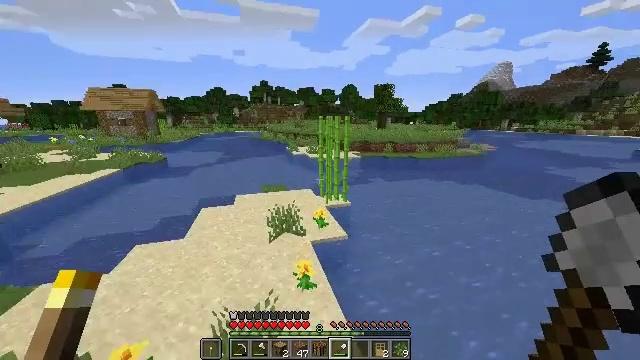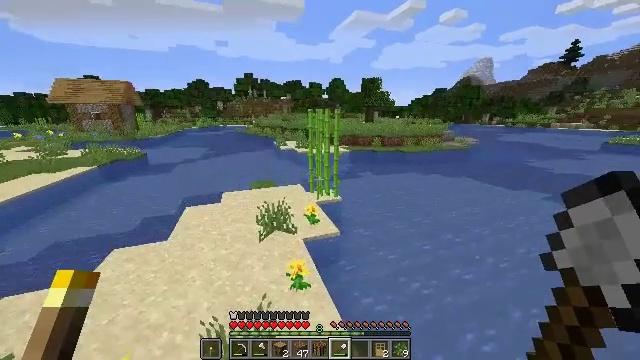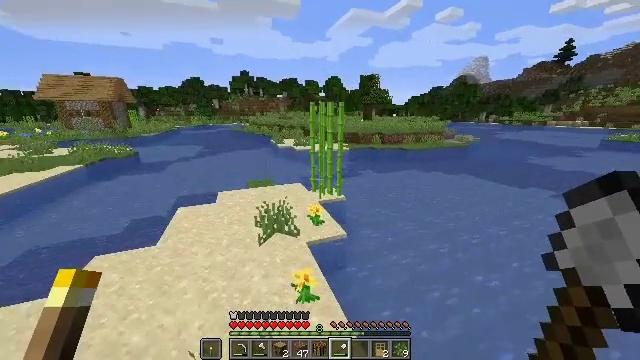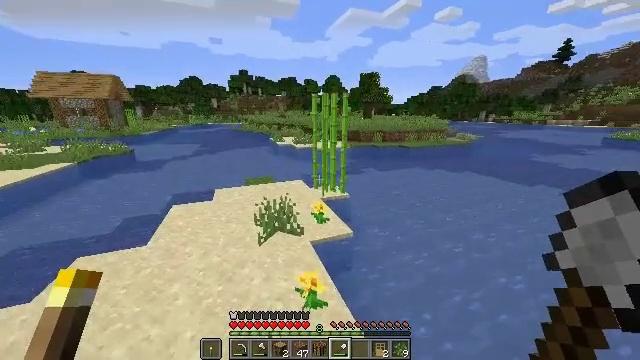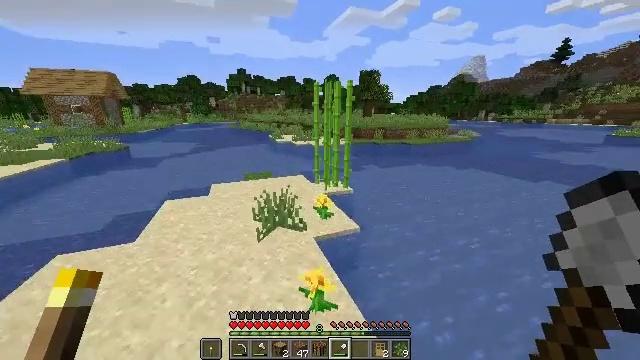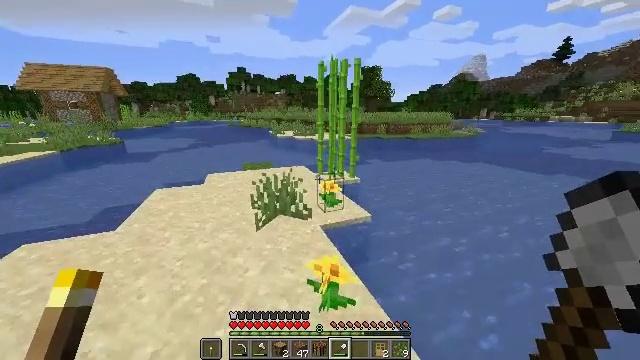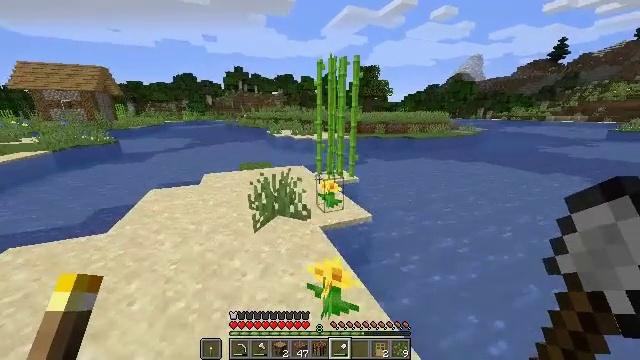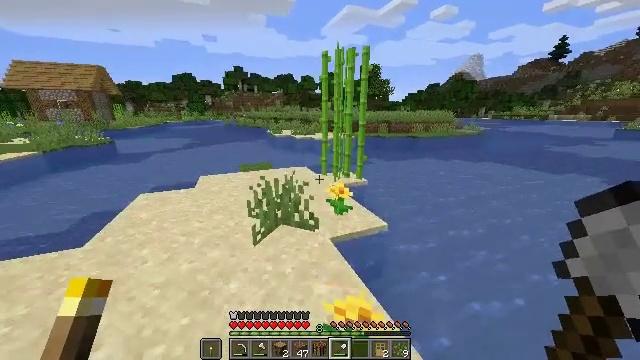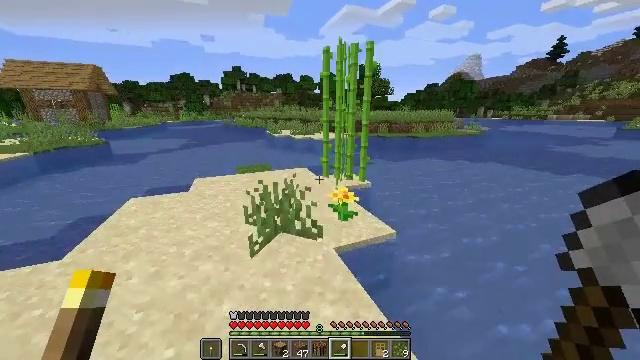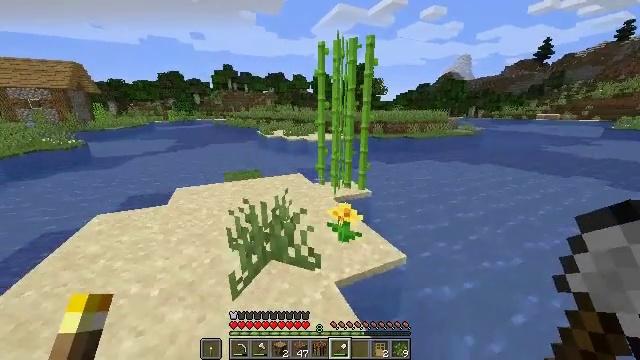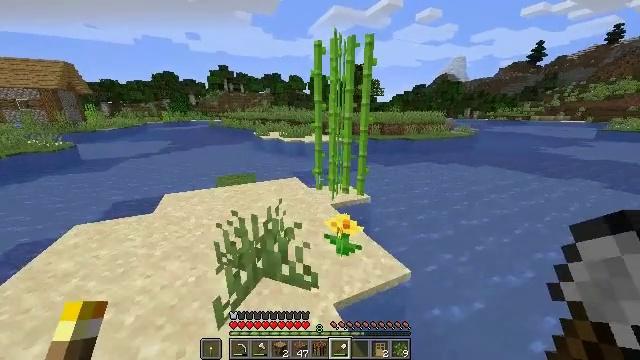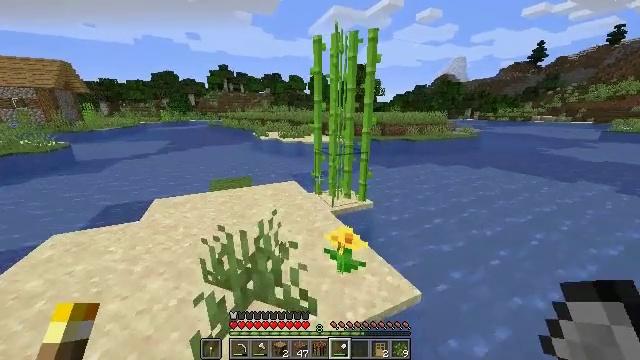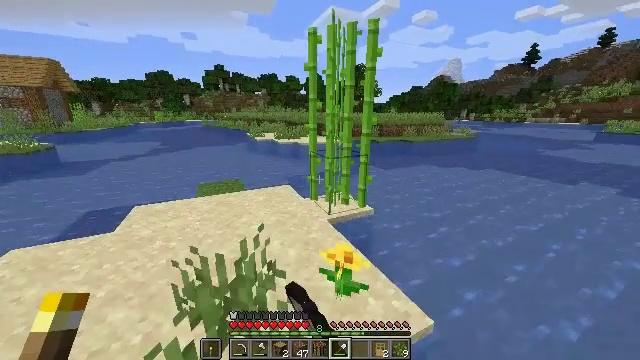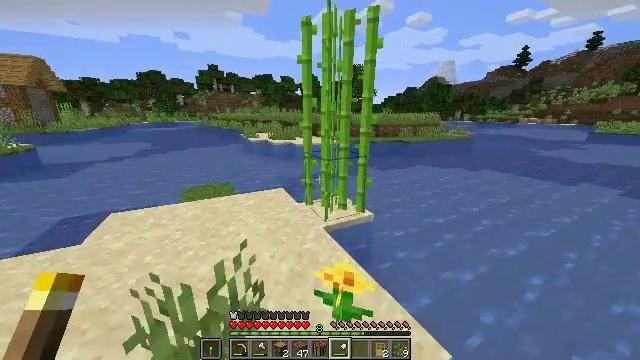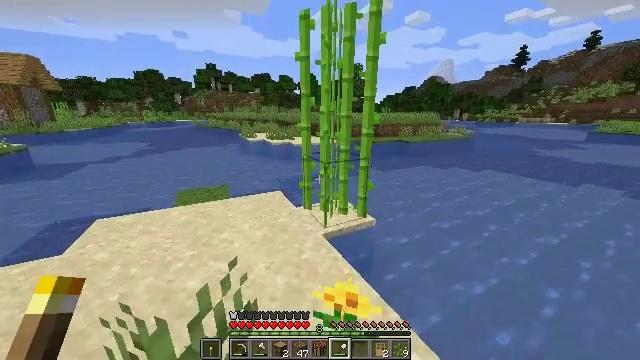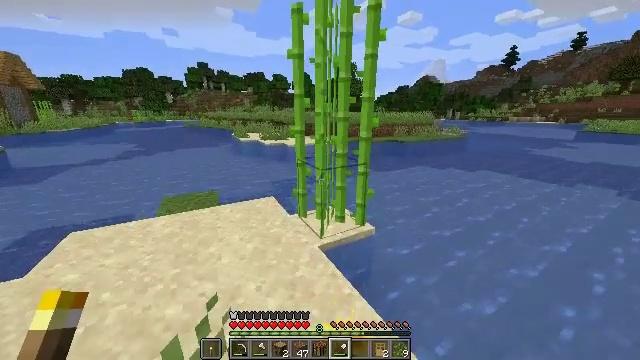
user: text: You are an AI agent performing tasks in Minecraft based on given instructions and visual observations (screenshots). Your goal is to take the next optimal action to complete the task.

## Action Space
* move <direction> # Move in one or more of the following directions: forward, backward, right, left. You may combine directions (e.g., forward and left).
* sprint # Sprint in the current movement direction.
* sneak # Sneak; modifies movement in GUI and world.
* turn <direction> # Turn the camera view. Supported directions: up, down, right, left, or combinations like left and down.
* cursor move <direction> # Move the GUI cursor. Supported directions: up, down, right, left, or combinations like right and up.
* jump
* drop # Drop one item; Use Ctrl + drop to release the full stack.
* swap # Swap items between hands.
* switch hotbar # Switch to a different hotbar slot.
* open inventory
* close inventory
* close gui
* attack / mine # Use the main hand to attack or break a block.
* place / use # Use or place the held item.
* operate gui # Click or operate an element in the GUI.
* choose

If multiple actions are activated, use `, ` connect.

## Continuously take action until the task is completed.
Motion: motion action
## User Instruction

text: Collect sugar cane near water sources.
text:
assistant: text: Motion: move forward, turn right and down, jump
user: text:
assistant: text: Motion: move forward
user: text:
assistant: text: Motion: move forward
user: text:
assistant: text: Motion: move forward
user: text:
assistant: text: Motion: move forward
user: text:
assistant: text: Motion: move forward
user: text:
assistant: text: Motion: move forward
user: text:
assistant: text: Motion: move forward
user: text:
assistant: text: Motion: move forward, turn right
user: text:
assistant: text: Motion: move forward
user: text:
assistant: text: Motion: move forward, attack / mine
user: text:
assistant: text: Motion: move forward, attack / mine
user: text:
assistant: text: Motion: move forward, turn right
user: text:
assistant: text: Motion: move forward
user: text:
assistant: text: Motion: move forward, turn right
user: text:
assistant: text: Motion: move forward, turn right
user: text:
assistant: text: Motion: move forward
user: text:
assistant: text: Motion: move forward
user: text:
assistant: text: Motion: move forward
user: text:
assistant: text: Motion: move forward, turn right, attack / mine
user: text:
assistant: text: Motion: move forward, attack / mine
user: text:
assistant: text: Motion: move forward
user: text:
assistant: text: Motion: no_op
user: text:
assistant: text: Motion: turn down
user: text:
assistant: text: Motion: turn left and down
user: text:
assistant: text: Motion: no_op
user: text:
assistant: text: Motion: no_op
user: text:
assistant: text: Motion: no_op
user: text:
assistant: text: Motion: no_op
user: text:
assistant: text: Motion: turn left and up